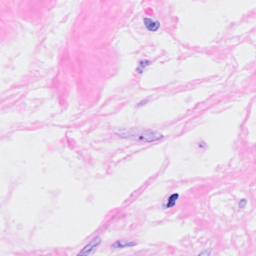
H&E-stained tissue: Breast